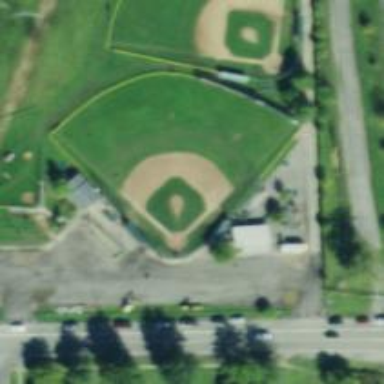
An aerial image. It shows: Baseball pitch for leisure and sports activities.